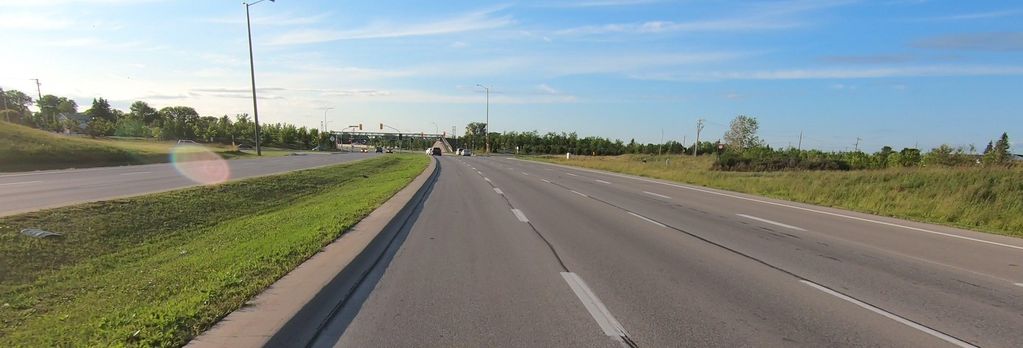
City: winnipeg